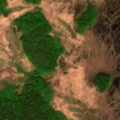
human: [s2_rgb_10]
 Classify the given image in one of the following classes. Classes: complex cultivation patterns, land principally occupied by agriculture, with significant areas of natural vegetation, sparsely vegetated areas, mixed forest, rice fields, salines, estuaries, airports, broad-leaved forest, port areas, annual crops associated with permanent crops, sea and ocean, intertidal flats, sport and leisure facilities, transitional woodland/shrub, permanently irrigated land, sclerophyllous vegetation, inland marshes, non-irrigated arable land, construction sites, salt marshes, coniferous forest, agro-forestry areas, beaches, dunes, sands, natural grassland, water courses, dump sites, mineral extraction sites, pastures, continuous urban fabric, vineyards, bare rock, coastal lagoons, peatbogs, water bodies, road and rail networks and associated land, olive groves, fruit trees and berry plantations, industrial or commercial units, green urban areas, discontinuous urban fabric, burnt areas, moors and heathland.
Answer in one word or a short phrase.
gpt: mixed forest, transitional woodland/shrub, peatbogs